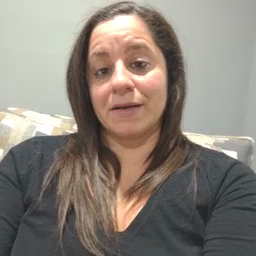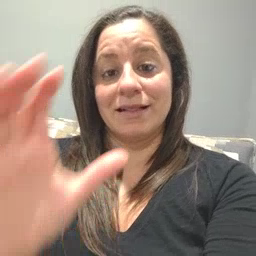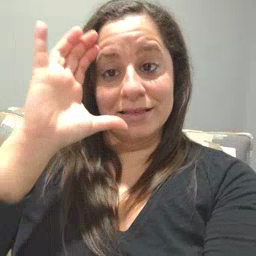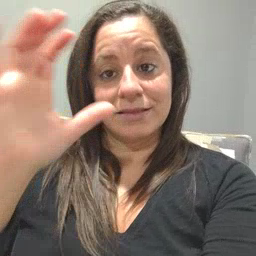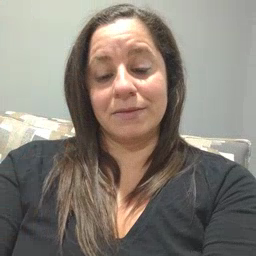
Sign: listen